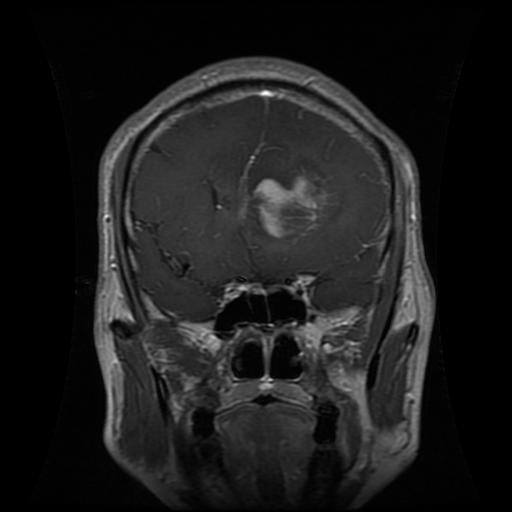
Label: glioma